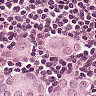
Metastatic tissue present: yes